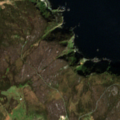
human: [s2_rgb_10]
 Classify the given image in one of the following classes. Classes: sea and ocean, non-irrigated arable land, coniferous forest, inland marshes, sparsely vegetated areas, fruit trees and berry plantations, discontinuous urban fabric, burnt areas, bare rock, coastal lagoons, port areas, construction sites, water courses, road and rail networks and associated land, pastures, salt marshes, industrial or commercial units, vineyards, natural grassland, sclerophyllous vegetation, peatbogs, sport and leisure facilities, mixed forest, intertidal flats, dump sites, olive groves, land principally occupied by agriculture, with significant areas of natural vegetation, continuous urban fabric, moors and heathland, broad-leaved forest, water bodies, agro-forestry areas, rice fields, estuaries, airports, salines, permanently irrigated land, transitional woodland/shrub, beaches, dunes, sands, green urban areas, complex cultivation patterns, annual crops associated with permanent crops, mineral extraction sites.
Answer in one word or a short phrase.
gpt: moors and heathland, sea and ocean